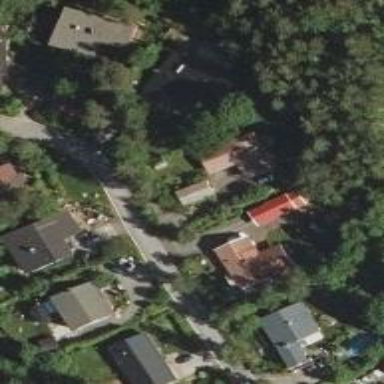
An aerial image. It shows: Driveway.